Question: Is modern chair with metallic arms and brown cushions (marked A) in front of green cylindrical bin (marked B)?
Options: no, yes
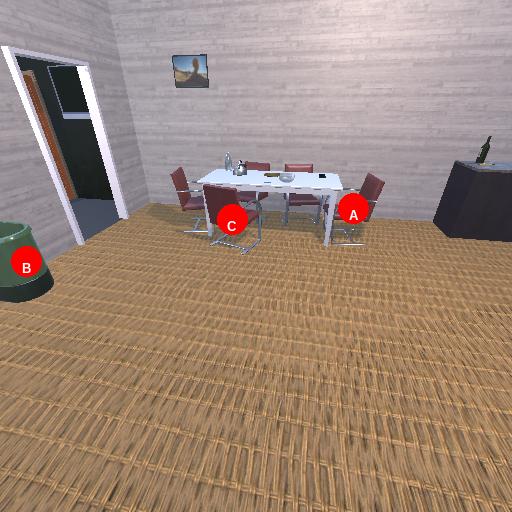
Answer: no